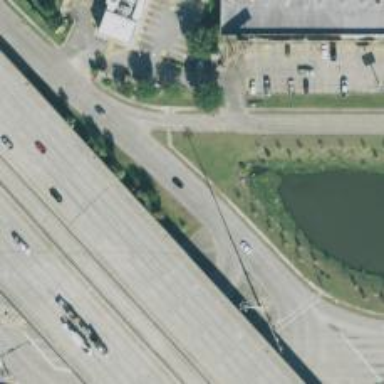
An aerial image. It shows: Secondary road with frontage road alongside.